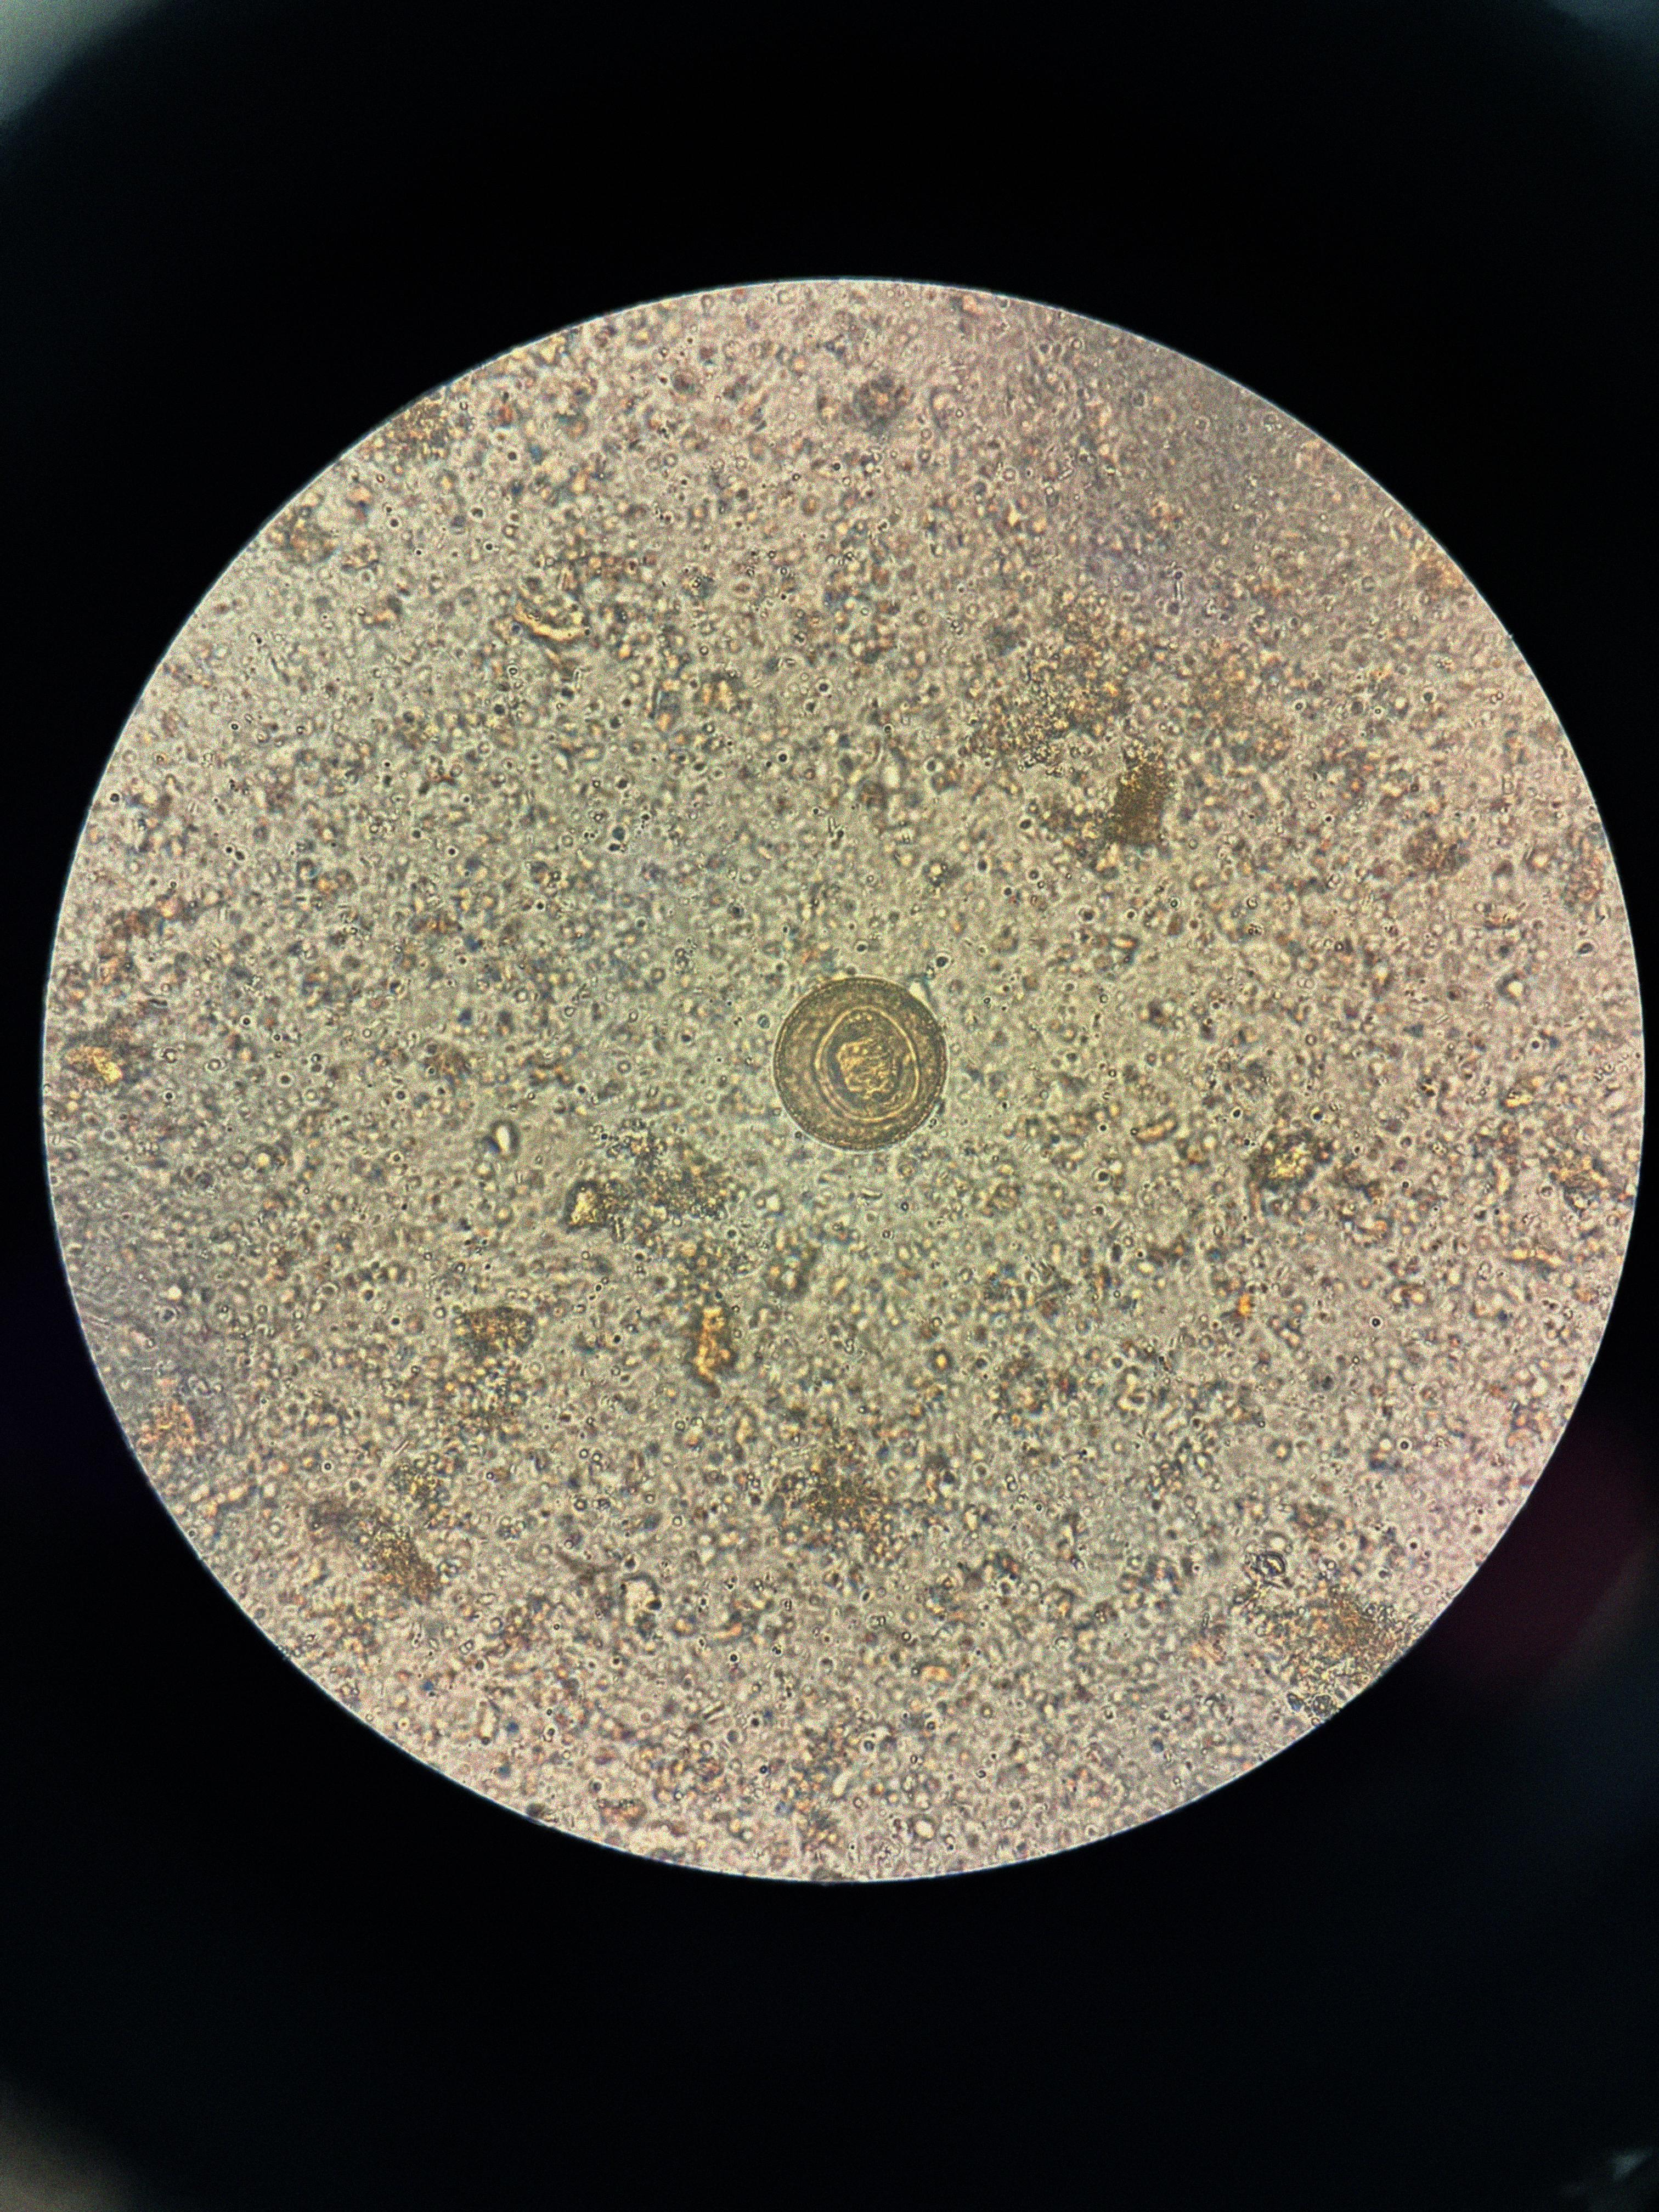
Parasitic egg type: Hymenolepis diminuta